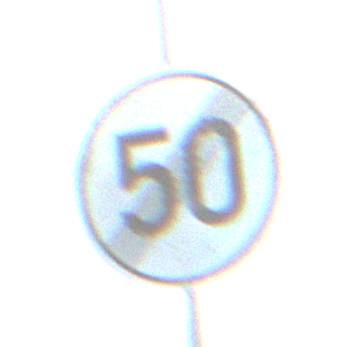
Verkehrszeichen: EndeGeschwindigkeit50
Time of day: SunriseSunset
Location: Outdoor (RoadRail)
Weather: PartlyCloudy
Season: NotSpecified
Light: Natural